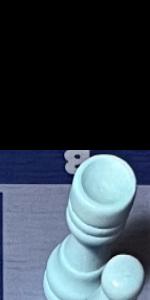
Label: Rook_White